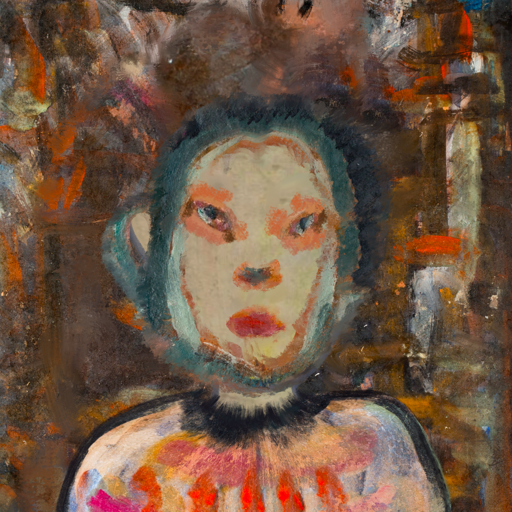
Background: GypsyQueen, Head And Neck Front: Hill_Girl, Face Front: Boggyland, Bust: Childish, Hair Front: Boggyland, Head Accessory: Blank, Second Necklace: Blank, Necklace: Blank, Baby: Blank